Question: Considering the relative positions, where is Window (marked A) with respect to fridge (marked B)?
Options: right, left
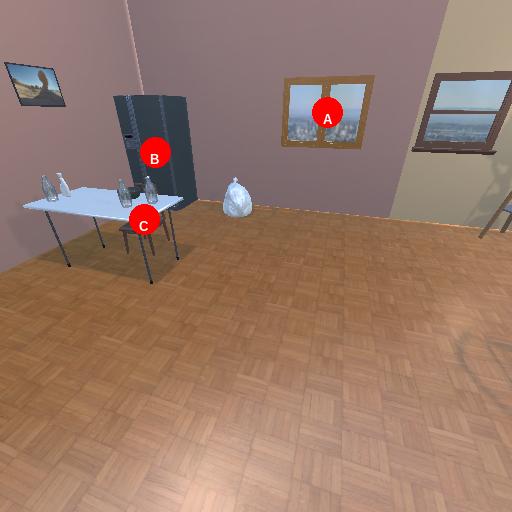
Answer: right